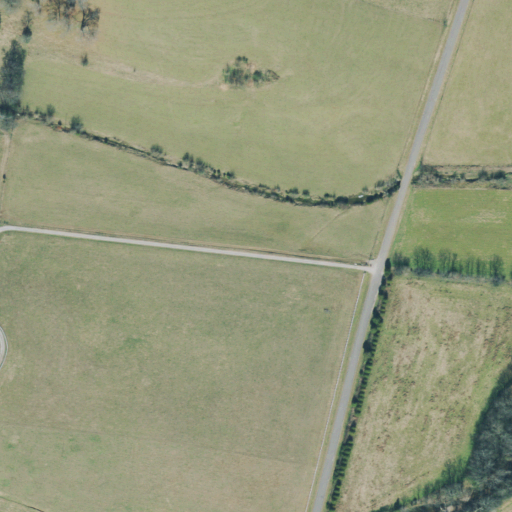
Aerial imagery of valley in Tennessee named Poor Farm Hollow containing pasture, open development, low intensity development, mixed forest, and medium intensity development